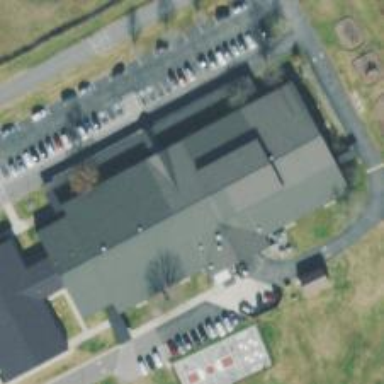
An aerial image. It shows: School.